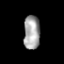
Tissue: prostate
Cell type: T cells
Senescence score: 0.7687
Nuclear area (px): 542
Mean DAPI intensity: 162.756